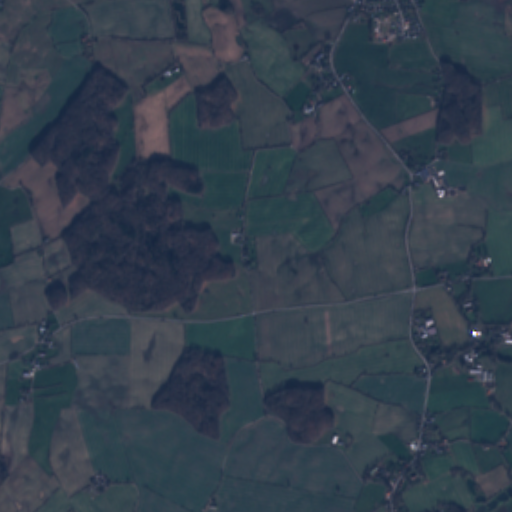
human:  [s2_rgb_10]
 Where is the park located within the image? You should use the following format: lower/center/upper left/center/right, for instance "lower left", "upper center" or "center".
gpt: The park is located in the lower right of the image.
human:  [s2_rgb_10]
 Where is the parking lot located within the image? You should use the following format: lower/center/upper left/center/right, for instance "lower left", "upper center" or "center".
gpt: The parking lot is located in the lower right of the image.
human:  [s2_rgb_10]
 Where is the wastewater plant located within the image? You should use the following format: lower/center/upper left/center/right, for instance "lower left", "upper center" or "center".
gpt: The wastewater plant is located in the upper left of the image.
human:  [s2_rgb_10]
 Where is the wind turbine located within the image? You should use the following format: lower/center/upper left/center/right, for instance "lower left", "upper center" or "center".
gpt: The wind turbine is located in the lower right of the image.
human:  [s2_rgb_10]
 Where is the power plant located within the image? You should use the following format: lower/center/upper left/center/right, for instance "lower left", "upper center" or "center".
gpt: There is no power plant in the image.